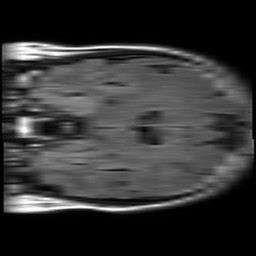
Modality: FLAIR
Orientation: coronal
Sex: male
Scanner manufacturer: philips
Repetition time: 11 s
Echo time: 0.125 s